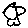
Label: sun